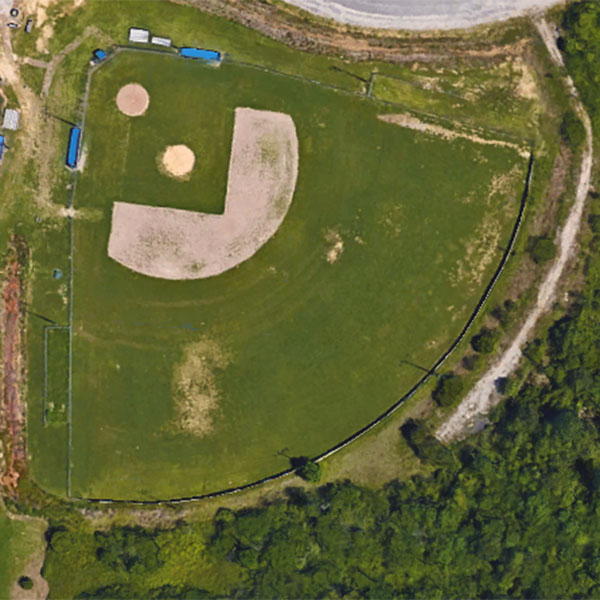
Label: BaseballField